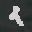
Label: 1